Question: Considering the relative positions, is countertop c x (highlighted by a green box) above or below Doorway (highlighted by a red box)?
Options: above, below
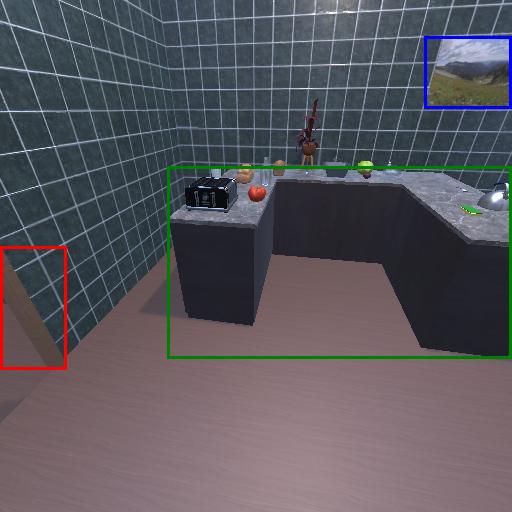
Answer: above